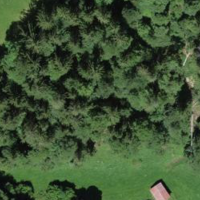
EUNIS habitat code: 43
Species observed at this site:
Omocestus rufipes